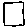
Label: square